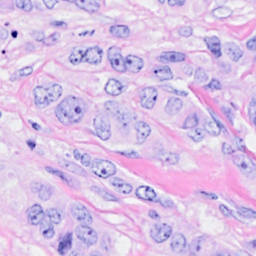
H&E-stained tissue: Breast